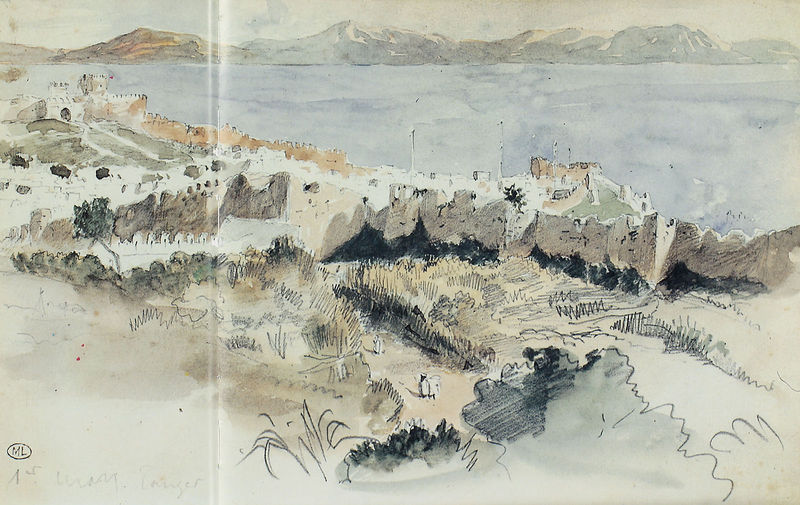
Titel: Nordafrikanisches und spanisches Album
Künstler: Eugène Delacroix
Institution: Paris, Musée du Louvre
Schlagwörter: baum, berg, blau, feder, himmel, meer, wasser, wolken, aquarell, fluss, impressionismus, landschaft, menschen, see, stadt, ufer, grau, hell, skizze, straße, zeichnung, gras, haus, weg, wiese, beige, signatur, häuser, hügel, natur, strauch, busch, büsche, gehen, insel, pflanzen, turm, garten, hellblau, japan, küste, strand, italien, ort, süden, berge, dünen, gebirge, hang, dorf, mauer, bergkette, wasserfarbe, figuren, hafen, strom, tor, bucht, zinnen, befestigung, foto, ruine, burg, türme, festung, schraffur, stempel, mauern, stadtmauer, knick, handschrift, hasu, bindung, seeblick, lucas, pranger, landschafrt, ml, 1800, gmeer, aqu